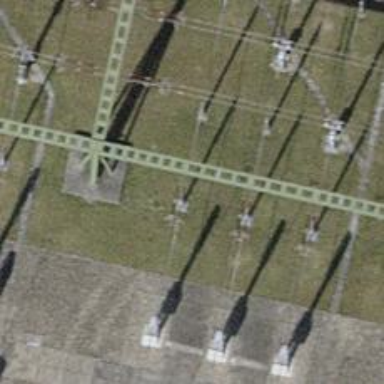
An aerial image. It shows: Insulator used in power equipment.